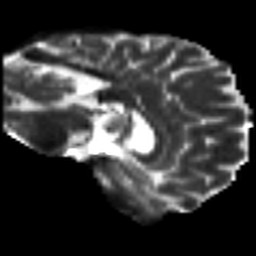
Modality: T2w
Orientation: sagittal
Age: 45
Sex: male
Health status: ill
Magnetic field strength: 3 T
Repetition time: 9 s
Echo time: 0.093 s